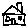
Label: house